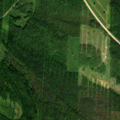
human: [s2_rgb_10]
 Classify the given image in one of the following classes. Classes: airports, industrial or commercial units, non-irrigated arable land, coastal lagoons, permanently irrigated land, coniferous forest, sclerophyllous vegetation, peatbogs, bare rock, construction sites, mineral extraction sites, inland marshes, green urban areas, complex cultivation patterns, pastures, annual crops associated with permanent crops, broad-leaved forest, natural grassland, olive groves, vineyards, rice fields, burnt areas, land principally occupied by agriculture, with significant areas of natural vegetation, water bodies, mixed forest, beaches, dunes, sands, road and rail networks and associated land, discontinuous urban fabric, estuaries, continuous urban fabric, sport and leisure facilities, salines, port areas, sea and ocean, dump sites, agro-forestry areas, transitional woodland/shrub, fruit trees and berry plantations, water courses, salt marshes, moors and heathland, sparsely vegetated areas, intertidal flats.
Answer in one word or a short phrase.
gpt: coniferous forest, mixed forest, transitional woodland/shrub